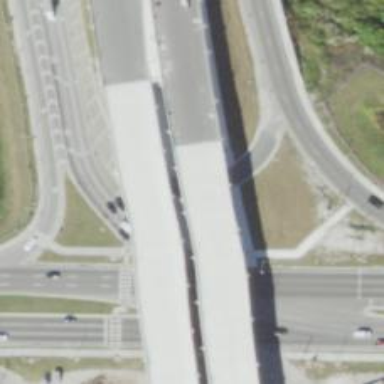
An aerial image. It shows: Bridge.